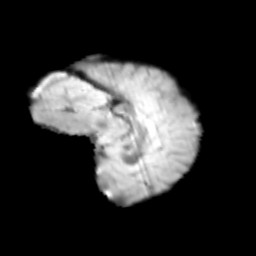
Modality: T2w
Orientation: sagittal
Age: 10
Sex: female
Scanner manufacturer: siemens
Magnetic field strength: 3 T
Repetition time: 3.8 s
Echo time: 0.07 s